Question: I have a program that scans an image and converts gems to specific numbers. Look at the picture below:

So i have a table with numbers. Number 1 is for yellow gem, 2 for blue, etc...
Like:
'''
A B C D E
1 | 1 2 3 4 5
2 | 3 5 2 4 1
3 | 1 4 4 1 2
4 | 3 3 2 1 5
5 | 5 1 5 2 5
'''
I want to calculate a step, to get 3 equal numbers (gems) horizontally or vertically. For example, in this table if i swap E2 with D2, D2 will be 1, and D2,D3,D4 creates a valid step, because it's all 1.
At now i'm just have the values in multiple variables (A1=1, A2=3, so on..)
I hope you understand my question, any help would be appreciated.
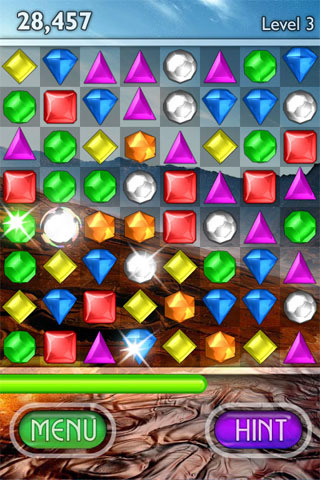
Answer: Here you go:
'''
Module Module1
Sub Main()
Dim input = {{1, 3, 2, 4, 1, 1, 2, 1},
{1, 2, 5, 3, 2, 1, 3, 4},
{2, 1, 5, 4, 3, 2, 5, 4},
{3, 5, 1, 5, 2, 4, 1, 2},
{4, 2, 5, 1, 5, 2, 4, 2},
{2, 3, 2, 2, 5, 1, 3, 1},
{2, 1, 5, 4, 3, 2, 5, 4},
{3, 5, 1, 3, 2, 4, 1, 2}}
Console.WriteLine("INPUT:")
Console.Write(" |")
For i = 1 To input.GetLength(1)
Console.Write("{0,3}", GetColumnName(i))
Next
Console.Write(vbCrLf)
Console.Write("---+")
For i = 1 To input.GetLength(1)
Console.Write("---")
Next
Console.Write(vbCrLf)
For y = 0 To input.GetUpperBound(0)
Console.Write("{0,3}|", y + 1)
For x = 0 To input.GetUpperBound(1)
Console.Write("{0,3}", input(y, x))
Next
Console.Write(vbCrLf)
Next
Console.WriteLine("{0}{0}SOLUTION:", vbCrLf)
For Each match In Solve(input)
Console.WriteLine("Move {0} {1} for a match of {2}", match.Item1, match.Item2, match.Item3)
Next
Console.ReadLine()
End Sub
Function Solve(ByVal input As Integer(,)) As IEnumerable(Of Tuple(Of String, Char, Integer))
Dim matches As New List(Of Tuple(Of String, Char, Integer))
Dim result As Tuple(Of Boolean, Tuple(Of String, Char, Integer))
Dim test As Integer(,)
Dim maxX = input.GetUpperBound(0) - 1
Dim maxY = input.GetUpperBound(1) - 1
For x = 0 To maxX
For y = 0 To maxY
ReDim test(If(maxX - x > 4, 3, maxX - x), If(maxY - y > 4, 3, maxY - y))
For x1 = x To x + test.GetLength(0) - 1
For y1 = y To y + test.GetLength(1) - 1
test(x1 - x, y1 - y) = input(y1, x1)
Next
Next
'check if the result is a match
For Each result In {IsMatchOnThird(test), IsMatchOnSecond(test), IsMatchOnFirst(test)} '<-- Updated Line
If result.Item1 = True Then
Dim matchPoint = Tuple.Create(CInt(result.Item2.Item1.Split(","c)(0)),
CInt(result.Item2.Item1.Split(","c)(1)))
matches.Add(Tuple.Create(GetColumnName(matchPoint.Item1 + x + 1) & CStr(matchPoint.Item2 + y + 1),
result.Item2.Item2, result.Item2.Item3))
End If
Next
Next
Next
Return RemoveDuplicates(matches)
End Function
Public Function GetColumnName(ByVal colIndex As Integer) As String
Dim result As New List(Of String)
Do While colIndex > 0
result.Insert(0, Chr(65 + CInt((colIndex - 1) Mod 26)))
colIndex = (colIndex - 1) \ 26
Loop
Return String.Join("", result.ToArray)
End Function
Function RemoveDuplicates(ByVal list As IEnumerable(Of Tuple(Of String, Char, Integer))) As IEnumerable(Of Tuple(Of String, Char, Integer))
'remove those where gems and swap direction are the same
Dim l = (From i In list Order By i.Item3 Descending, i.Item1, i.Item2).ToList
For i = l.Count - 1 To 1 Step -1
If (l(i).Item1 = l(i - 1).Item1) AndAlso (l(i).Item2 = l(i - 1).Item2) Then
l.RemoveAt(i)
End If
Next
l = (From i In list Order By i.Item1, i.Item3 Descending).ToList
For i = l.Count - 1 To 1 Step -1
If (l(i).Item1 = l(i - 1).Item1) AndAlso (l(i).Item2 = l(i - 1).Item2) Then
l.RemoveAt(i)
End If
Next
Return From i In l Order By i.Item3 Descending, i.Item1
End Function
Function IsMatchOnThird(ByVal input As Integer(,)) As Tuple(Of Boolean, Tuple(Of String, Char, Integer))
Dim size = Math.Min(input.GetLength(0), 4).ToString & "C," & Math.Min(input.GetLength(1), 4).ToString & "R"
Dim i = input
Dim isValid = Function(test As Integer()) test.All(Function(v) v = test(0))
Select Case size
Case "4C,4R"
If isValid({i(0, 0), i(0, 1), i(1, 2)}) Then
Return Tuple.Create(True, Tuple.Create("1,2", "L"c, If(isValid({i(0, 0), i(0, 3)}), 4, 3)))
ElseIf isValid({i(1, 0), i(1, 1), i(0, 2)}) Then
Return Tuple.Create(True, Tuple.Create("0,2", "R"c, If(isValid({i(1, 0), i(1, 3)}), 4, 3)))
ElseIf isValid({i(0, 0), i(1, 0), i(2, 1)}) Then
Return Tuple.Create(True, Tuple.Create("2,1", "U"c, If(isValid({i(0, 1), i(3, 0)}), 4, 3)))
ElseIf isValid({i(0, 1), i(1, 1), i(2, 0)}) Then
Return Tuple.Create(True, Tuple.Create("2,0", "D"c, If(isValid({i(0, 1), i(3, 1)}), 4, 3)))
End If
Case "4C,3R"
If isValid({i(0, 0), i(0, 1), i(1, 2)}) Then
Return Tuple.Create(True, Tuple.Create("1,2", "L"c, 3))
ElseIf isValid({i(1, 0), i(1, 1), i(0, 2)}) Then
Return Tuple.Create(True, Tuple.Create("0,2", "R"c, 3))
ElseIf isValid({i(0, 0), i(1, 0), i(2, 1)}) Then
Return Tuple.Create(True, Tuple.Create("2,1", "U"c, If(isValid({i(0, 1), i(3, 0)}), 4, 3)))
ElseIf isValid({i(0, 1), i(1, 1), i(2, 0)}) Then
Return Tuple.Create(True, Tuple.Create("2,0", "D"c, If(isValid({i(0, 1), i(3, 1)}), 4, 3)))
End If
Case "4C,2R"
If isValid({i(0, 0), i(1, 0), i(2, 1)}) Then
Return Tuple.Create(True, Tuple.Create("2,1", "U"c, If(isValid({i(0, 1), i(3, 0)}), 4, 3)))
ElseIf isValid({i(0, 1), i(1, 1), i(2, 0)}) Then
Return Tuple.Create(True, Tuple.Create("2,0", "D"c, If(isValid({i(0, 1), i(3, 1)}), 4, 3)))
End If
Case "3C,4R"
If isValid({i(0, 0), i(0, 1), i(1, 2)}) Then
Return Tuple.Create(True, Tuple.Create("1,2", "L"c, If(isValid({i(0, 0), i(0, 3)}), 4, 3)))
ElseIf isValid({i(1, 0), i(1, 1), i(0, 2)}) Then
Return Tuple.Create(True, Tuple.Create("0,2", "R"c, If(isValid({i(1, 0), i(1, 3)}), 4, 3)))
ElseIf isValid({i(0, 0), i(1, 0), i(2, 1)}) Then
Return Tuple.Create(True, Tuple.Create("2,1", "U"c, 3))
ElseIf isValid({i(0, 1), i(1, 1), i(2, 0)}) Then
Return Tuple.Create(True, Tuple.Create("2,0", "D"c, 3))
End If
Case "3C,3R"
If isValid({i(0, 0), i(0, 1), i(1, 2)}) Then
Return Tuple.Create(True, Tuple.Create("1,2", "L"c, 3))
ElseIf isValid({i(1, 0), i(1, 1), i(0, 2)}) Then
Return Tuple.Create(True, Tuple.Create("0,2", "R"c, 3))
ElseIf isValid({i(0, 0), i(1, 0), i(2, 1)}) Then
Return Tuple.Create(True, Tuple.Create("2,1", "U"c, 3))
ElseIf isValid({i(0, 1), i(1, 1), i(2, 0)}) Then
Return Tuple.Create(True, Tuple.Create("2,0", "D"c, 3))
End If
Case "3C,2R"
If isValid({i(0, 0), i(1, 0), i(2, 1)}) Then
Return Tuple.Create(True, Tuple.Create("2,1", "U"c, 3))
ElseIf isValid({i(0, 1), i(1, 1), i(2, 0)}) Then
Return Tuple.Create(True, Tuple.Create("2,0", "D"c, 3))
End If
Case "2C,4R"
If isValid({i(0, 0), i(0, 1), i(1, 1)}) Then
Return Tuple.Create(True, Tuple.Create("1,1", "L"c, If(isValid({i(0, 1), i(0, 3)}), 4, 3)))
ElseIf isValid({i(1, 0), i(1, 1), i(0, 2)}) Then
Return Tuple.Create(True, Tuple.Create("0,2", "R"c, If(isValid({i(1, 0), i(1, 3)}), 4, 3)))
End If
Case "2C,3R"
If isValid({i(0, 0), i(0, 1), i(1, 1)}) Then
Return Tuple.Create(True, Tuple.Create("1,1", "L"c, 3))
ElseIf isValid({i(1, 0), i(1, 1), i(0, 2)}) Then
Return Tuple.Create(True, Tuple.Create("0,2", "R"c, 3))
End If
End Select
Return Tuple.Create(False, Tuple.Create("None", "."c, 0))
End Function
Function IsMatchOnSecond(ByVal input As Integer(,)) As Tuple(Of Boolean, Tuple(Of String, Char, Integer))
Dim i = input
Dim isValid = Function(test As Integer()) test.All(Function(v) v = test(0))
Dim xLength = input.GetLength(0)
Dim yLength = input.GetLength(1)
If xLength >= 3 AndAlso yLength >= 3 Then
If isValid({i(0, 0), i(1, 1), i(0, 2)}) Then
Return Tuple.Create(True, Tuple.Create("1,1", "L"c, 3))
ElseIf isValid({i(1, 0), i(2, 1), i(1, 2)}) Then
Return Tuple.Create(True, Tuple.Create("2,1", "L"c, 3))
ElseIf isValid({i(1, 0), i(0, 1), i(1, 2)}) Then
Return Tuple.Create(True, Tuple.Create("0,1", "R"c, 3))
ElseIf isValid({i(2, 0), i(1, 1), i(2, 2)}) Then
Return Tuple.Create(True, Tuple.Create("1,1", "R"c, 3))
ElseIf isValid({i(0, 0), i(1, 1), i(2, 0)}) Then
Return Tuple.Create(True, Tuple.Create("1,1", "U"c, 3))
ElseIf isValid({i(0, 1), i(1, 2), i(2, 1)}) Then
Return Tuple.Create(True, Tuple.Create("1,2", "U"c, 3))
ElseIf isValid({i(0, 2), i(1, 1), i(2, 2)}) Then
Return Tuple.Create(True, Tuple.Create("1,1", "D"c, 3))
ElseIf isValid({i(0, 1), i(1, 0), i(2, 1)}) Then
Return Tuple.Create(True, Tuple.Create("1,0", "D"c, 3))
End If
End If
Return Tuple.Create(False, Tuple.Create("None", "."c, 0))
End Function
Private Function IsMatchOnFirst(ByVal input As Integer(,)) As Tuple(Of Boolean, Tuple(Of String, Char, Integer)) '<-- New method
Dim i = input
Dim isValid = Function(test As Integer()) test.All(Function(v) v = test(0))
Dim xLength = input.GetLength(0)
Dim yLength = input.GetLength(1)
If xLength >= 3 AndAlso yLength >= 3 Then
If isValid({i(0, 0), i(1, 1), i(1, 2)}) Then
Return Tuple.Create(True, Tuple.Create("0,0", "R"c, 3))
ElseIf isValid({i(1, 0), i(2, 1), i(2, 2)}) Then
Return Tuple.Create(True, Tuple.Create("1,0", "R"c, 3))
ElseIf isValid({i(2, 0), i(1, 1), i(1, 2)}) Then
Return Tuple.Create(True, Tuple.Create("2,0", "L"c, 3))
ElseIf isValid({i(1, 0), i(0, 1), i(0, 2)}) Then
Return Tuple.Create(True, Tuple.Create("1,0", "L"c, 3))
ElseIf isValid({i(0, 0), i(1, 1), i(2, 1)}) Then
Return Tuple.Create(True, Tuple.Create("0,0", "D"c, 3))
ElseIf isValid({i(0, 1), i(1, 2), i(2, 2)}) Then
Return Tuple.Create(True, Tuple.Create("0,1", "D"c, 3))
ElseIf isValid({i(0, 1), i(1, 0), i(2, 0)}) Then
Return Tuple.Create(True, Tuple.Create("0,1", "U"c, 3))
ElseIf isValid({i(0, 2), i(1, 1), i(2, 1)}) Then
Return Tuple.Create(True, Tuple.Create("0,2", "U"c, 3))
End If
End If
Return Tuple.Create(False, Tuple.Create("None", "."c, 0))
End Function
End Module
'''
And here is the tuple class I used.
I converted the it from C# to VB.NET from a question on <URL>
'''
Imports System.Collections.Generic
Public Class Tuple(Of T1, T2, T3)
Inherits Tuple(Of T1, T2)
Implements IEqualityComparer(Of Tuple(Of T1, T2, T3))
Private _third As T3
Public Sub New(ByVal item1 As T1, ByVal item2 As T2, ByVal item3 As T3)
MyBase.New(item1, item2)
_third = item3
End Sub
Public Property Item3() As T3
Get
Return _third
End Get
Private Set(ByVal value As T3)
_third = value
End Set
End Property
Public Overloads Function Equals(ByVal x As Tuple(Of T1, T2, T3), ByVal y As Tuple(Of T1, T2, T3)) As Boolean Implements IEqualityComparer(Of Tuple(Of T1, T2, T3)).Equals
Return EqualityComparer(Of T1).[Default].Equals(x.Item1, y.Item1) AndAlso EqualityComparer(Of T2).[Default].Equals(x.Item2, y.Item2) AndAlso EqualityComparer(Of T3).[Default].Equals(x.Item3, y.Item3)
End Function
Public Overrides Function Equals(ByVal obj As Object) As Boolean
Return TypeOf obj Is Tuple(Of T1, T2, T3) AndAlso Equals(Me, DirectCast(obj, Tuple(Of T1, T2, T3)))
End Function
Public Overloads Function GetHashCode(ByVal obj As Tuple(Of T1, T2, T3)) As Integer Implements IEqualityComparer(Of Tuple(Of T1, T2, T3)).GetHashCode
Return EqualityComparer(Of T1).[Default].GetHashCode(Item1) Xor EqualityComparer(Of T2).[Default].GetHashCode(Item2) Xor EqualityComparer(Of T3).[Default].GetHashCode(Item3)
End Function
Public Shared Shadows Operator =(ByVal left As Tuple(Of T1, T2, T3), ByVal right As Tuple(Of T1, T2, T3)) As Boolean
If DirectCast(left, Object) Is Nothing AndAlso DirectCast(right, Object) Is Nothing Then
Return True
End If
Return left.Equals(right)
End Operator
Public Shared Shadows Operator <>(ByVal left As Tuple(Of T1, T2, T3), ByVal right As Tuple(Of T1, T2, T3)) As Boolean
If DirectCast(left, Object) Is Nothing AndAlso DirectCast(right, Object) Is Nothing Then
Return False
End If
Return Not left.Equals(right)
End Operator
End Class
Public Class Tuple(Of T1, T2)
Implements IEqualityComparer(Of Tuple(Of T1, T2))
Public Property Item1() As T1
Get
Return _first
End Get
Private Set(ByVal value As T1)
_first = value
End Set
End Property
Private _first As T1
Public Property Item2() As T2
Get
Return _second
End Get
Private Set(ByVal value As T2)
_second = value
End Set
End Property
Private _second As T2
Public Sub New(ByVal item1 As T1, ByVal item2 As T2)
_first = item1
_second = item2
End Sub
Public Overloads Function Equals(ByVal x As Tuple(Of T1, T2), ByVal y As Tuple(Of T1, T2)) As Boolean Implements IEqualityComparer(Of Tuple(Of T1, T2)).Equals
Return EqualityComparer(Of T1).[Default].Equals(x.Item1, y.Item1) AndAlso EqualityComparer(Of T2).[Default].Equals(x.Item2, y.Item2)
End Function
Public Overrides Function Equals(ByVal obj As Object) As Boolean
Return TypeOf obj Is Tuple(Of T1, T2) AndAlso Equals(Me, DirectCast(obj, Tuple(Of T1, T2)))
End Function
Public Overloads Function GetHashCode(ByVal obj As Tuple(Of T1, T2)) As Integer Implements IEqualityComparer(Of Tuple(Of T1, T2)).GetHashCode
Return EqualityComparer(Of T1).[Default].GetHashCode(Item1) Xor EqualityComparer(Of T2).[Default].GetHashCode(Item2)
End Function
Public Shared Operator =(ByVal left As Tuple(Of T1, T2), ByVal right As Tuple(Of T1, T2)) As Boolean
If DirectCast(left, Object) Is Nothing AndAlso DirectCast(right, Object) Is Nothing Then
Return True
End If
Return left.Equals(right)
End Operator
Public Shared Operator <>(ByVal left As Tuple(Of T1, T2), ByVal right As Tuple(Of T1, T2)) As Boolean
If DirectCast(left, Object) Is Nothing AndAlso DirectCast(right, Object) Is Nothing Then
Return False
End If
Return Not left.Equals(right)
End Operator
End Class
Public MustInherit Class Tuple
<DebuggerStepThrough()> _
Public Shared Function Create(Of T1, T2)(ByVal first As T1, ByVal second As T2) As Tuple(Of T1, T2)
Return New Tuple(Of T1, T2)(first, second)
End Function
<DebuggerStepThrough()> _
Public Shared Function Create(Of T1, T2, T3)(ByVal first As T1, ByVal second As T2, ByVal third As T3) As Tuple(Of T1, T2, T3)
Return New Tuple(Of T1, T2, T3)(first, second, third)
End Function
End Class
'''
Running the application give this output:
This program can work with any board size. The program is based on the way I search for matches in the game (which I suppose is brute-force).
It appears the solver was not able to find matches on the first gem (see sample below).
If the algorithm were applied on the sample above, no matches would be found.
I've fixed that now. There is now an 'IsMatchOnFirst()' method to handle those cases.
See the updated code for changes.